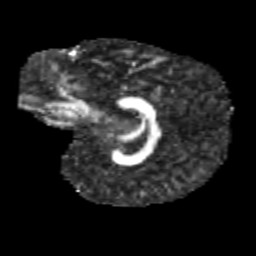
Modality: FA
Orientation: sagittal
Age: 11
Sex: male
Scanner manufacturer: siemens
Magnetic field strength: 3 T
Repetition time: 3.8 s
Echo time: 0.07 s